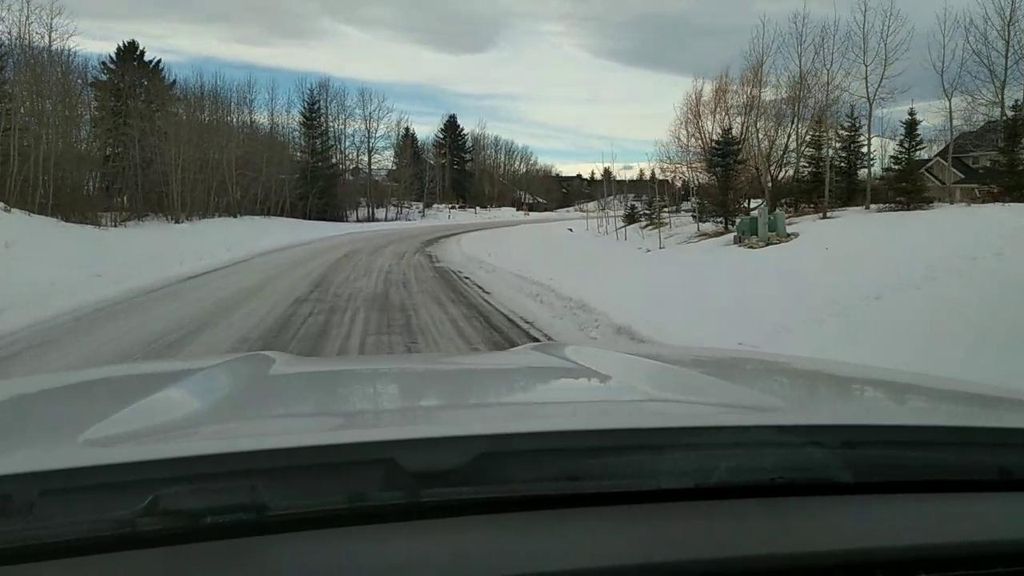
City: calgary